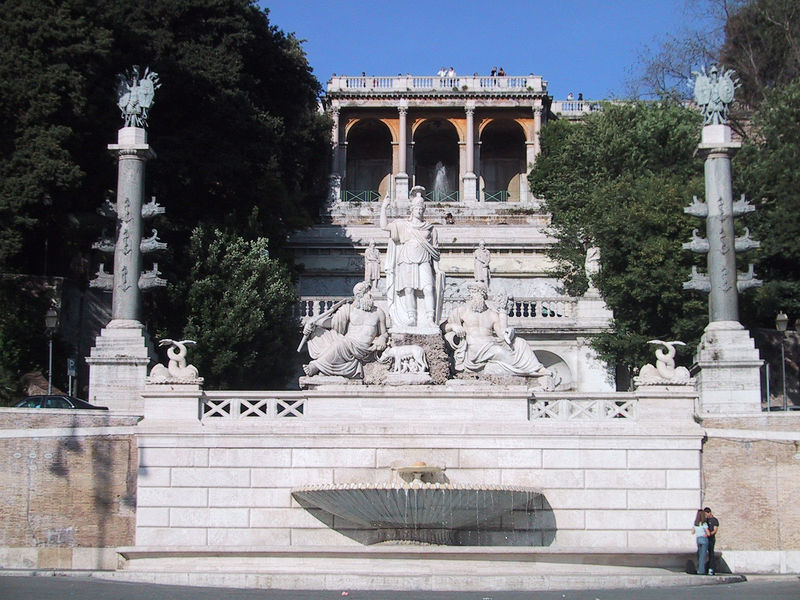
Titel: Ostabschluß der Piazza del Popolo mit Auffahrt zum Pincio
Künstler: Giuseppe Valadier
Standort: Rom, Piazza del Popolo (EU - I - Latium)
Schlagwörter: blau, flügel, gott, himmel, mann, vogel, wasser, weiß, menschen, sitzen, frau, köpfe, säule, säulen, wand, gesicht, stehen, stein, steine, nass, brüstung, figur, paar, brunnen, turm, bassin, statue, kuss, liebe, italien, figuren, bildhauerei, bögen, loggia, becken, herrscher, arkaden, rom, liebespaar, skulpturen, quader, götter, krieger, muschel, herkules, standbild, kassel, neptun, flussgott, wilhelmshöhe, n